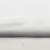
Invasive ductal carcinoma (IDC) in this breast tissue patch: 0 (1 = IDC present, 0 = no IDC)